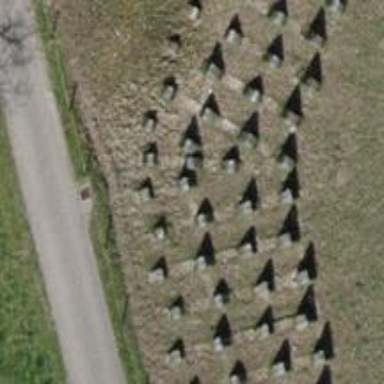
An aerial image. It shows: Tank trap barrier.